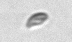
Label: Cryptophyta